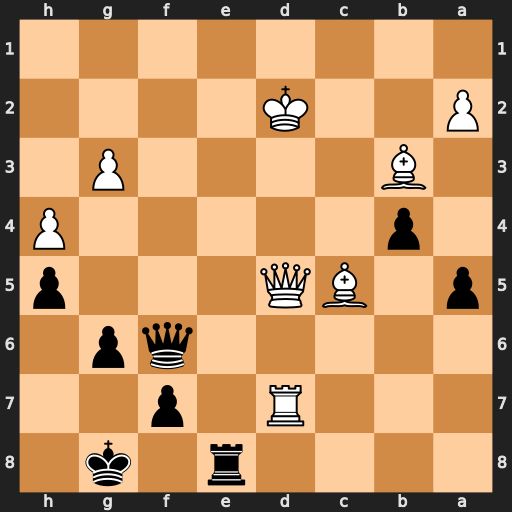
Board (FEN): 4r1k1/3R1p2/5qp1/p1BQ3p/1p5P/1B4P1/P2K4/8
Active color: b
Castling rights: -
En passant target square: -
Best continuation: Qc3+ Kd1 Re1#